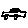
Label: car